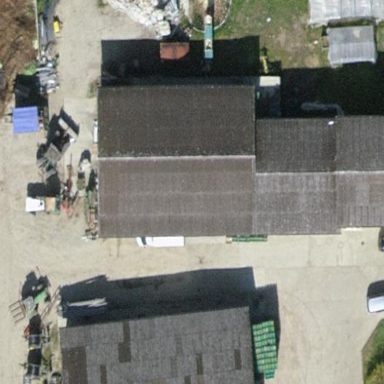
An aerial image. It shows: Farm building with gabled roof.